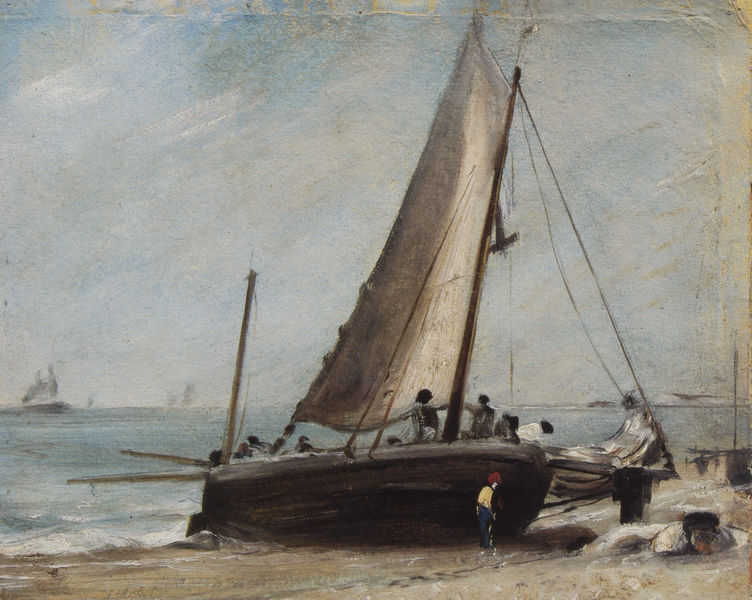
Titel: Brighton Beach with a Fishing Boat
Künstler: John Constable
Standort: London
Institution: Victoria & Albert Museum
Schlagwörter: berg, blau, gemälde, himmel, mann, meer, schatten, wasser, weiß, wolken, aquarell, gelb, menschen, ocker, sand, see, ufer, braun, bunt, grau, haar, holz, hut, kreide, männer, schwarz, türkis, rot, beige, leute, malerei, hemd, mütze, leinen, mensch, öl, ferne, horizont, natur, weite, wind, gewässer, sonne, insel, land, kind, personen, rosa, boot, boote, paddel, ruder, gischt, küste, schiff, schiffe, segel, segelboot, strand, welle, wellen, papier, fischer, jungen, mast, segelschiff, farbe, arbeiter, bug, hafen, kies, masten, schaum, brandung, dampfer, landung, seestück, seile, stranden, tau, junge, taue, ozean, pfosten, segeln, knabe, gemalt, fischerboot, sandstrand, seil, kiel, schnurr, planzen, männder, muschel, matrosen, auslaufen, segeltuch, schemen, schief, tempera, knick, tropfen, hemnd, gestrandet, ablegen, inseln, rumpf, festland, heck, besatzung, bott, merr, landen, segal, mannschaft, seeleute, kobold, schnürre, skizzenblatt, marinemalerei, san, aufgelaufen, eingeborene, verspannung, tampen, sefel, anlandung, comicfigur, marinisten, topmast, stradn, eigeborene, boog, schäumung, wasser meer